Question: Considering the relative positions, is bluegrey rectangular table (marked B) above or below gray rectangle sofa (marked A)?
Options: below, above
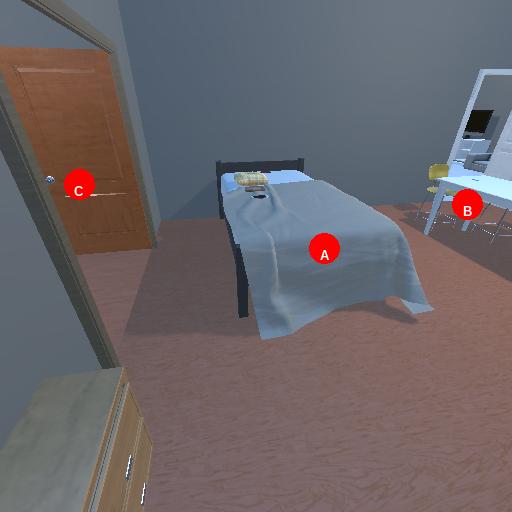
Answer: below